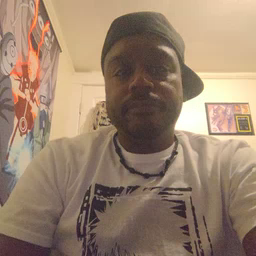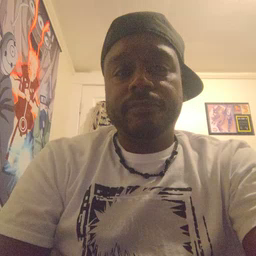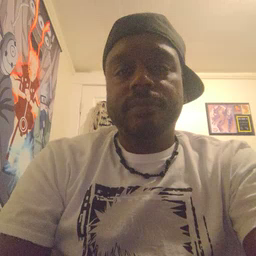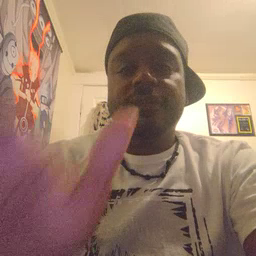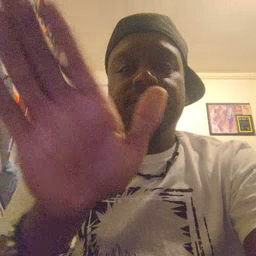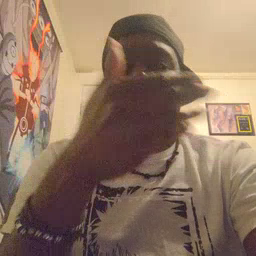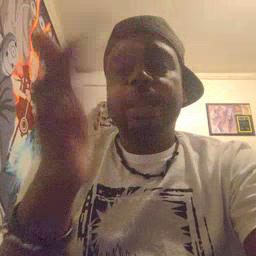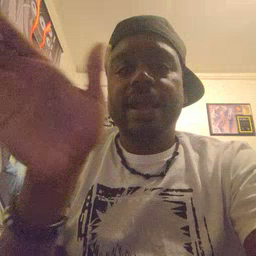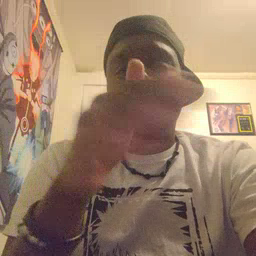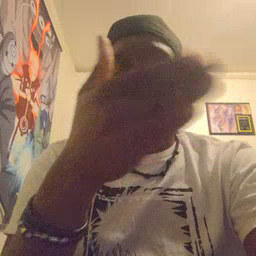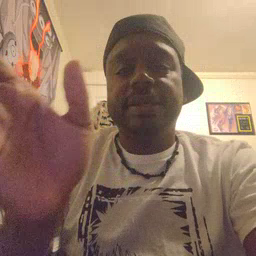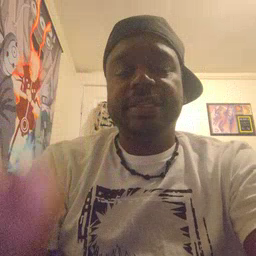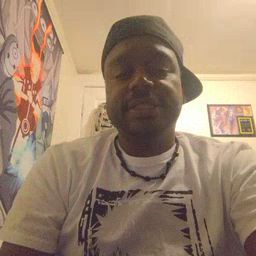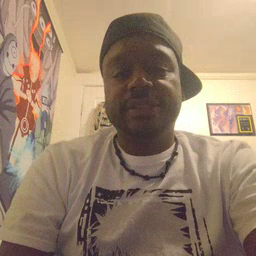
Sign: flag